Question: What is the value of this measurement?
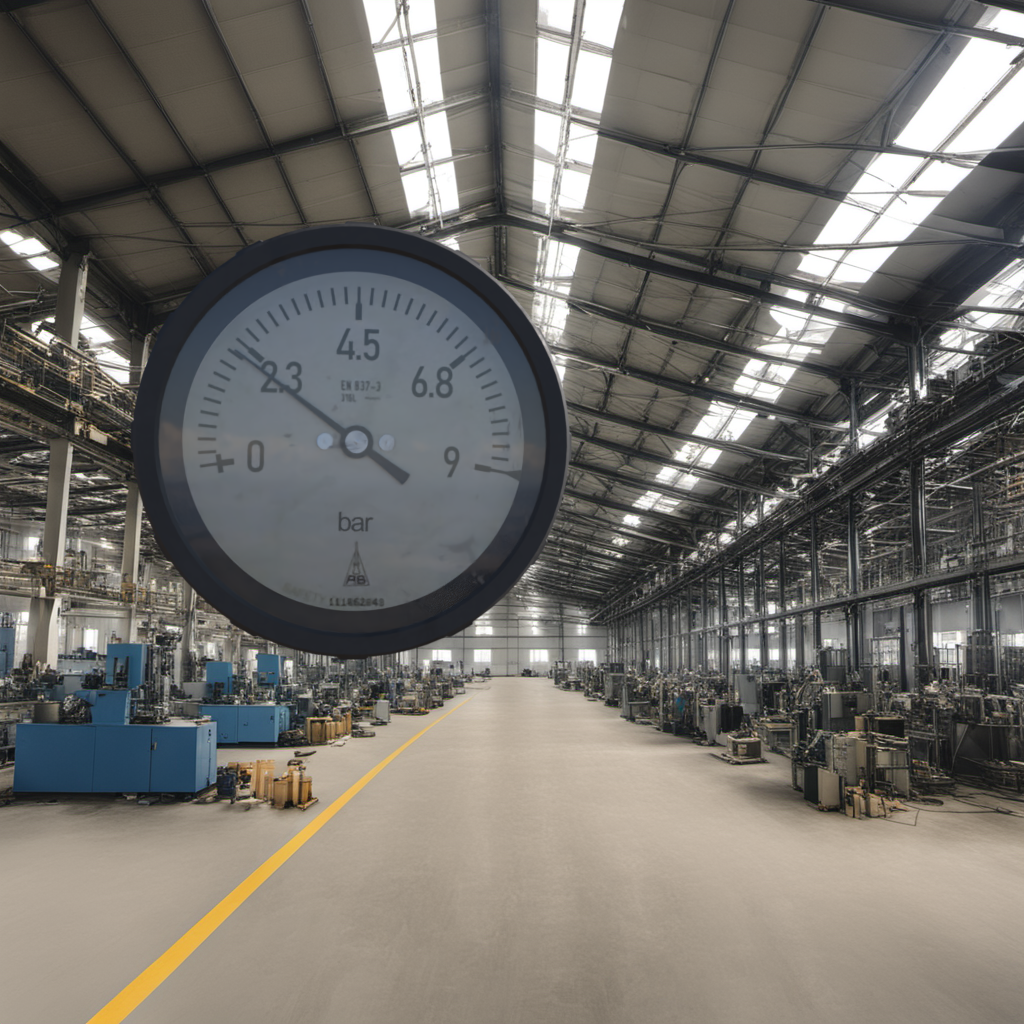
Answer: The result is 2.14
Question: What is the value range of this measurement?
Answer: The range is from 0 to 9
Question: What is the minimum and maximum value range of the measurement in the image?
Answer: The minimum value is 0 and the maximum value is 9